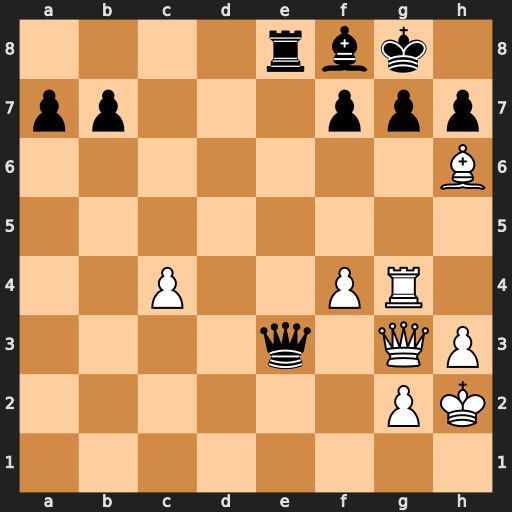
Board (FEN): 4rbk1/pp3ppp/7B/8/2P2PR1/4q1QP/6PK/8
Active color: w
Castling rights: -
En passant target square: -
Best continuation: Rxg7+ Bxg7 Qxg7#